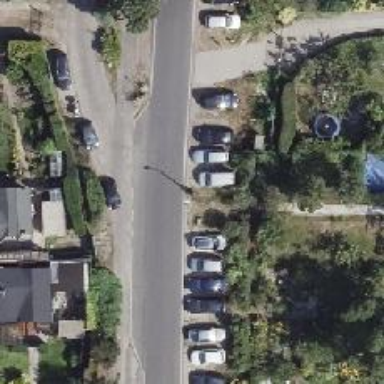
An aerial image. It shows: There is parking obstacle present in the area.